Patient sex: M
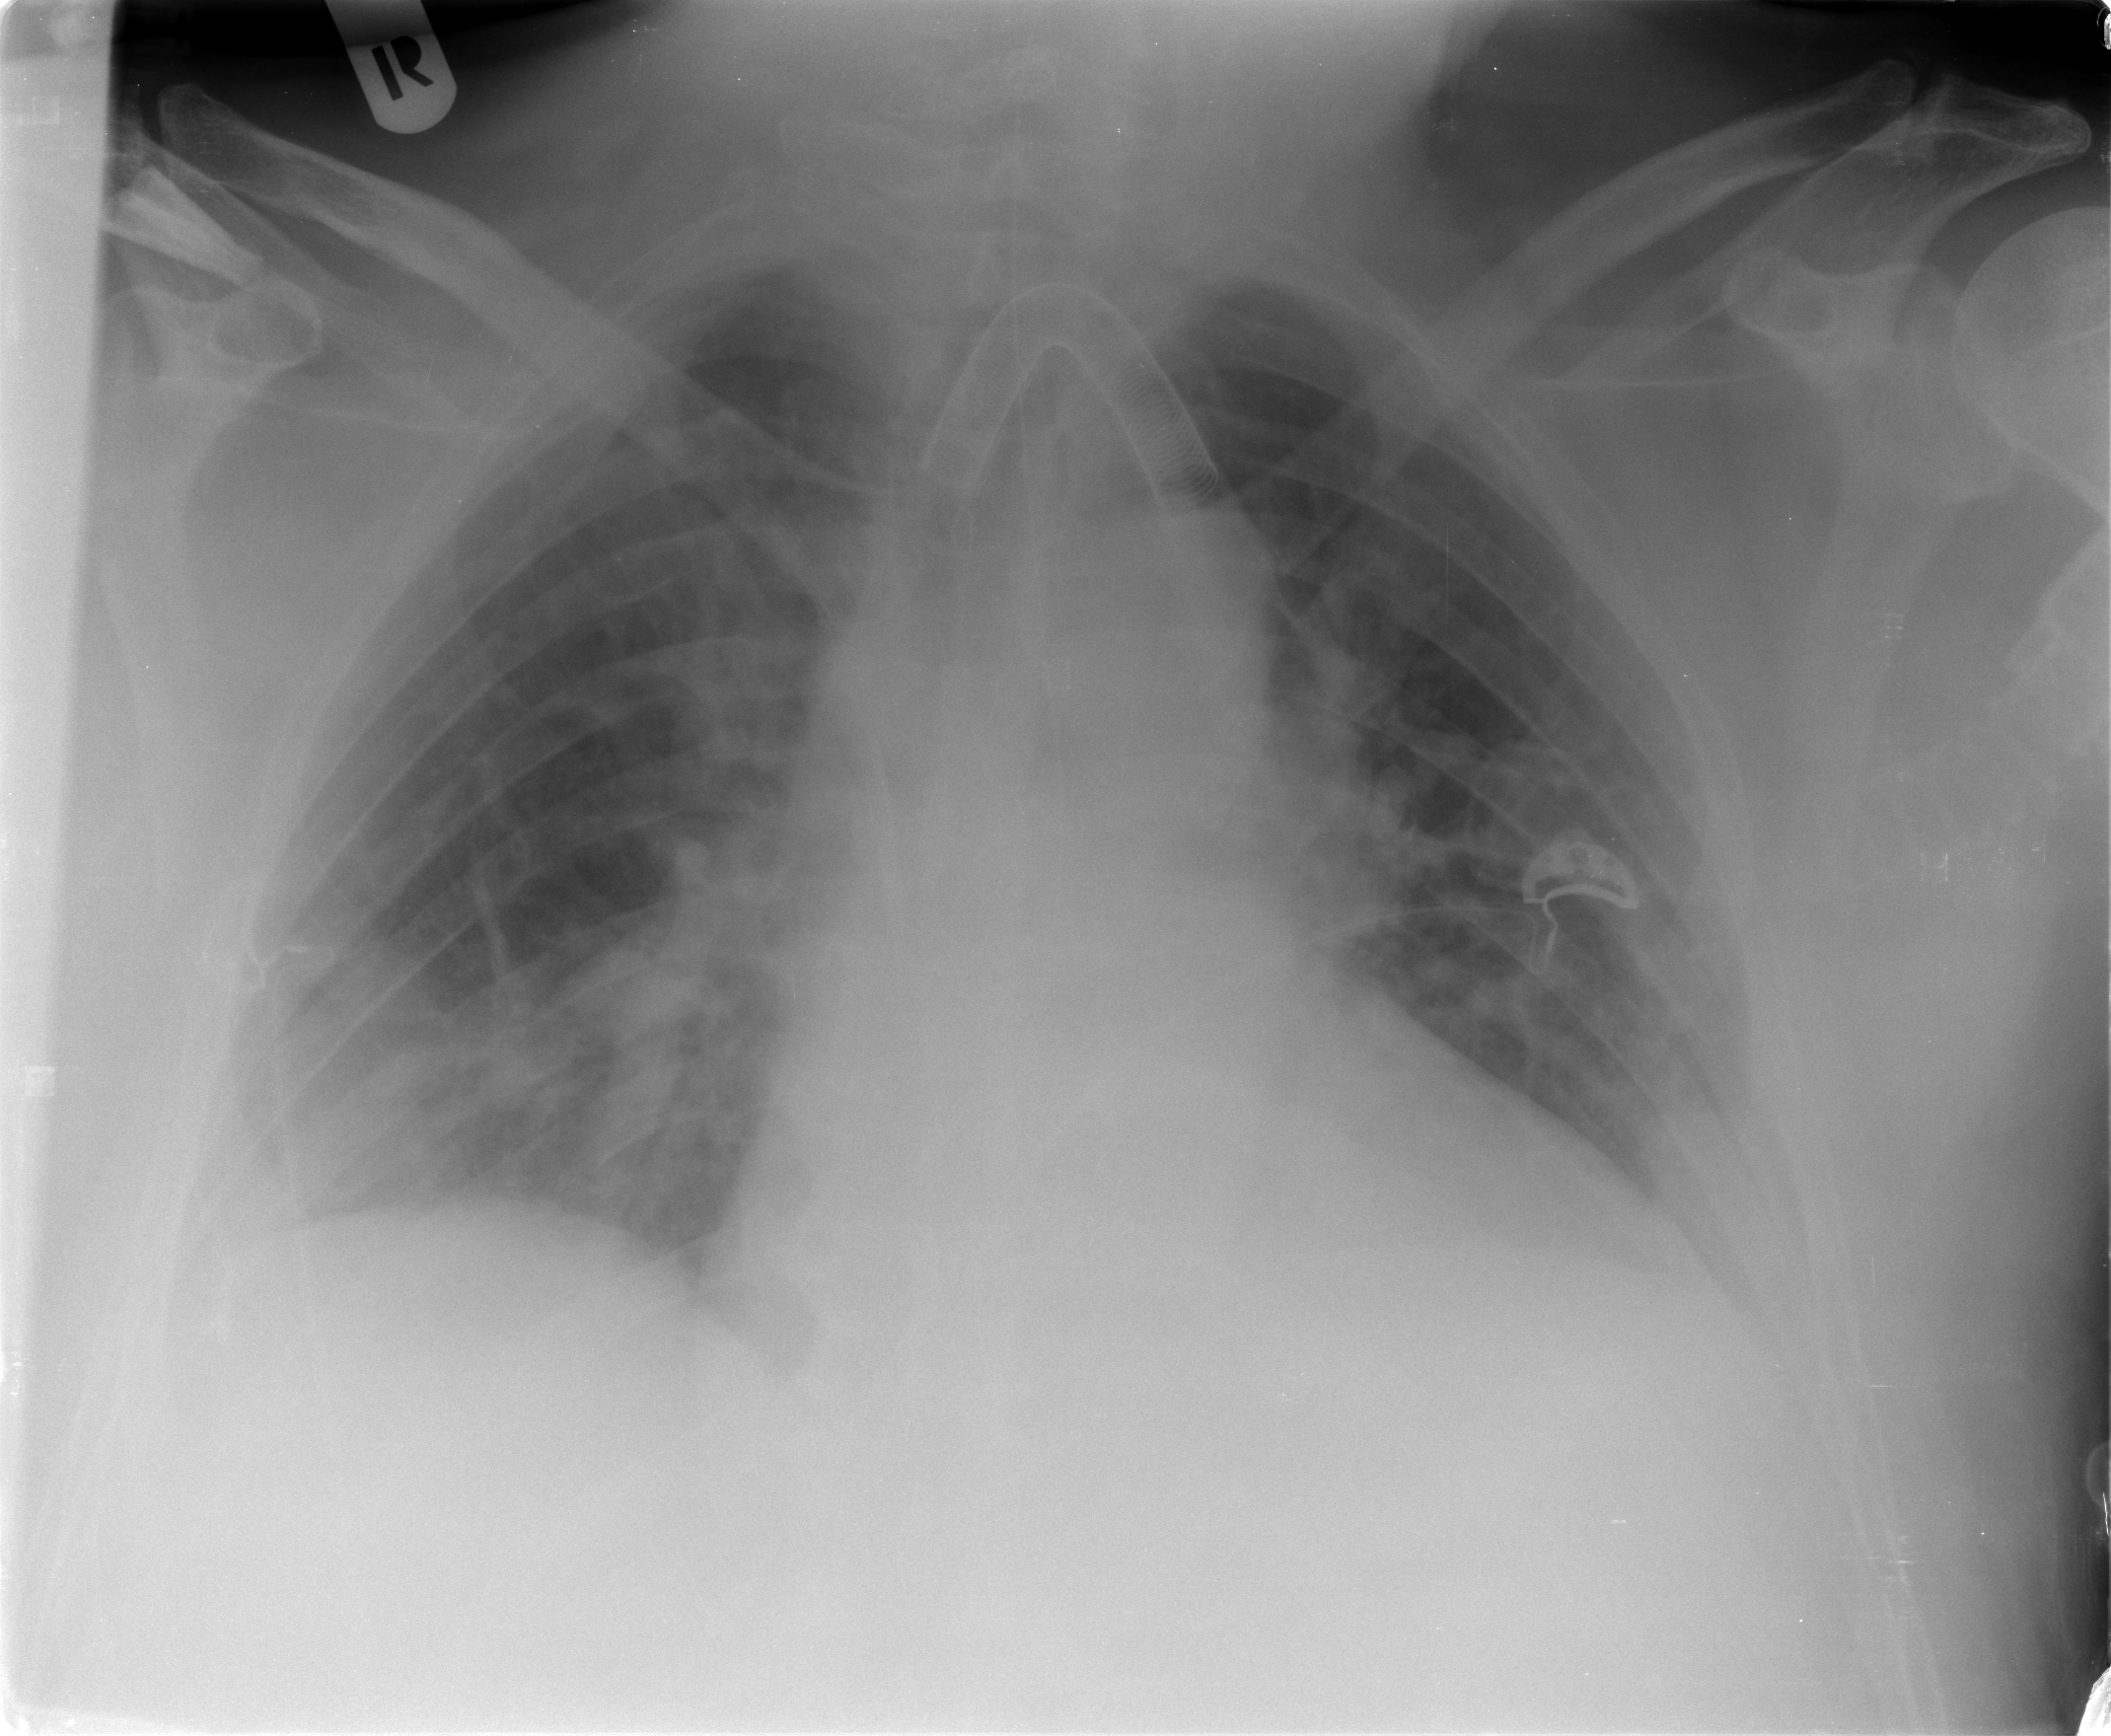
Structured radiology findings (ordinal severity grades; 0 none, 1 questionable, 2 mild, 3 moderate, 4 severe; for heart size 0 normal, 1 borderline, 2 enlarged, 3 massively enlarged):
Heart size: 2
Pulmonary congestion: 2
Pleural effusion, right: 1
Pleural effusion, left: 2
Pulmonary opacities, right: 2
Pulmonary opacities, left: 2
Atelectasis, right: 2
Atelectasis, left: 2